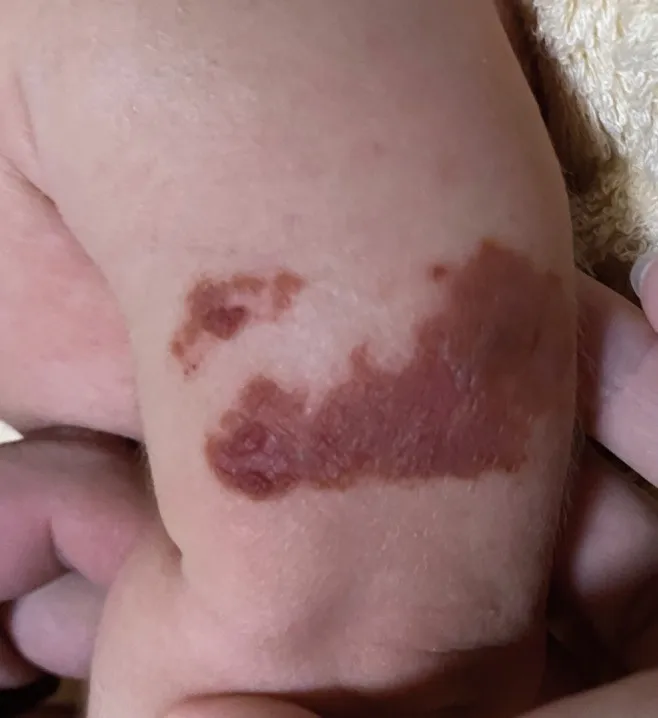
Brown crusts on the left upper arm the day after ethanol disinfection.
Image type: medical_photograph (skin_photograph)